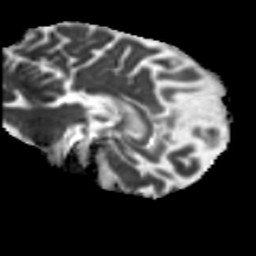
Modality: MD
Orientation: sagittal
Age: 75
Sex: male
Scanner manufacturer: siemens
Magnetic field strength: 3 T
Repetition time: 5.25 s
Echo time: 0.08 s